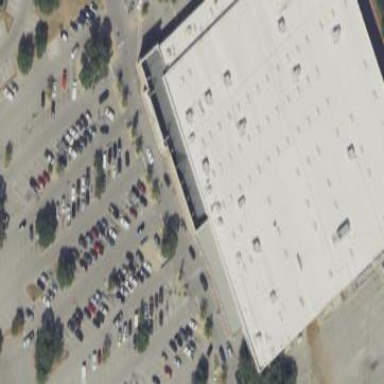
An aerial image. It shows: Wholesale shop within building.